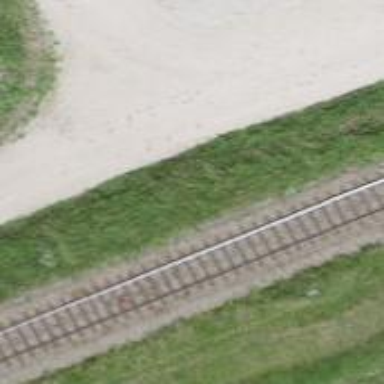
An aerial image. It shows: Agricultural track with grade 2 tracktype suitable for agricultural vehicles.